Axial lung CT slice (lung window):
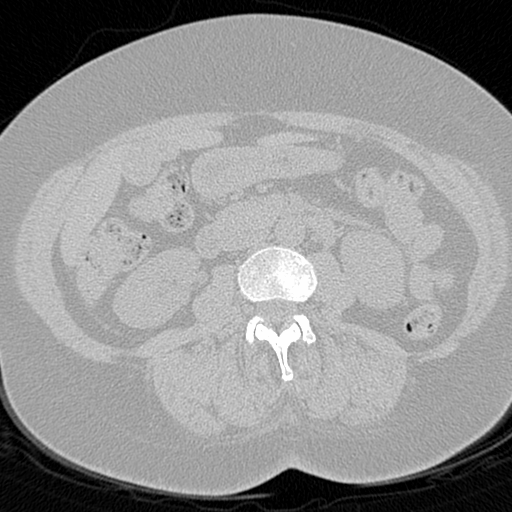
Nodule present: no